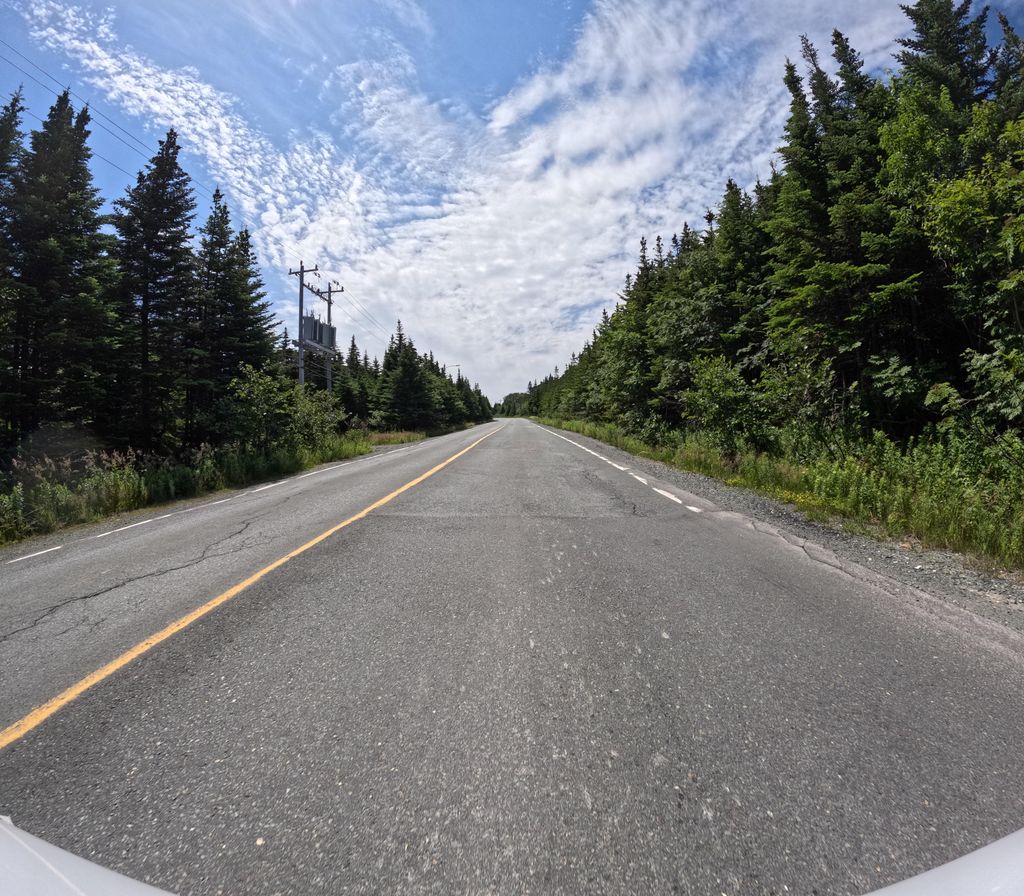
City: st_johns